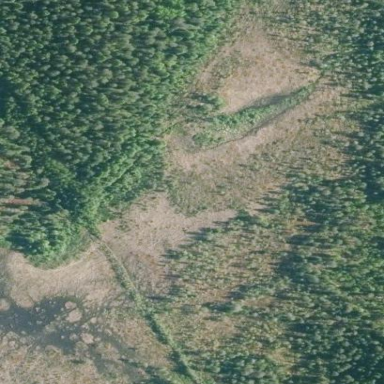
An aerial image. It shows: Bog wetland.